Question: I need to get a speech bubble that looks something like this via CSS:

I do not need to set default height for a box. It must have dynamic height. And if the height is increased, the left arrow must be in the center.
I looked through some examples, but I don't know how to change the height! Here is the code I have:
'''
<style>
.bubble
{
position: relative;
width: 250px;
height: 120px;
padding: 0px;
background: gray;
margin-left:50px;
}
.bubble:after
{
content: "";
position: absolute;
top: 45px;
left: -15px;
border-style: solid;
border-width: 15px 15px 15px 0;
border-color: transparent gray;
display: block;
width: 0;
z-index: 1;
}
</style>
<div class="bubble"></div>
'''
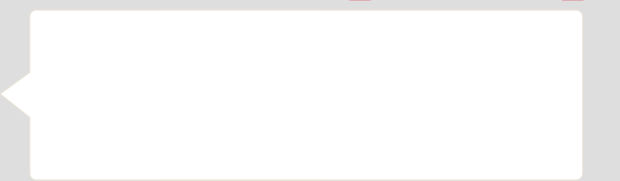
Answer: Here is <URL>
Make
'''
top: 40%;
bottom: 50%;
'''
in your in CSS script
You have to check it by changing the . height